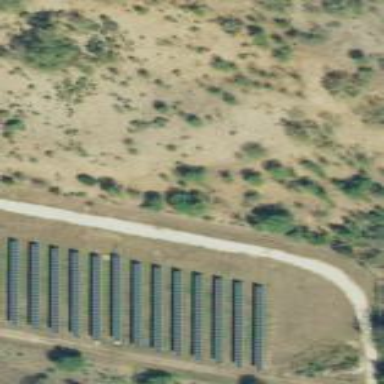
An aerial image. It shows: Solar photovoltaic panel generator.